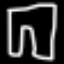
Label: pants